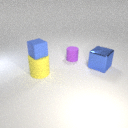
small blue rubber cube above large yellow rubber cylinder